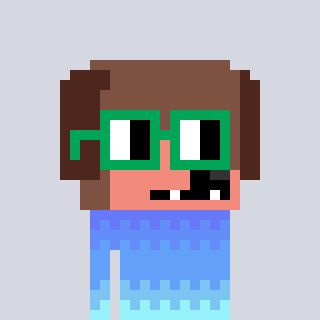
a pixel art character with square green glasses, a dog-shaped head and a grayscale-colored body on a cool background